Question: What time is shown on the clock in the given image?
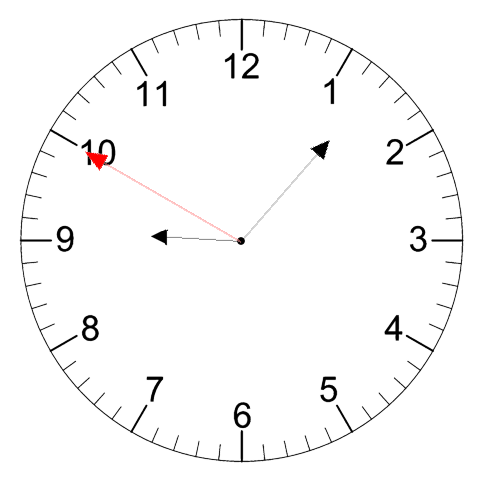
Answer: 09:06:50